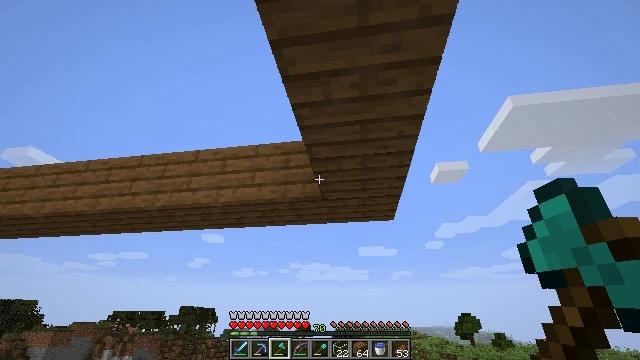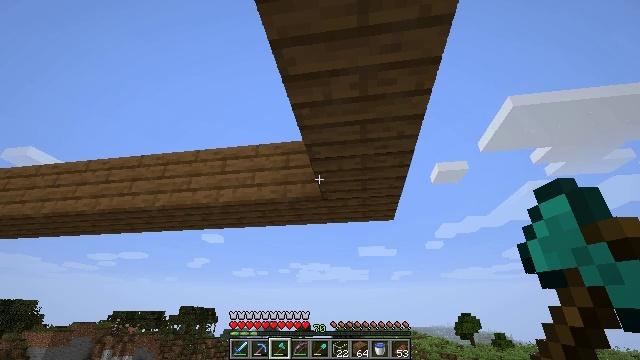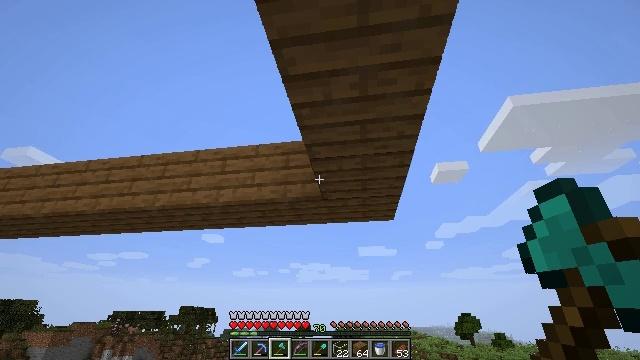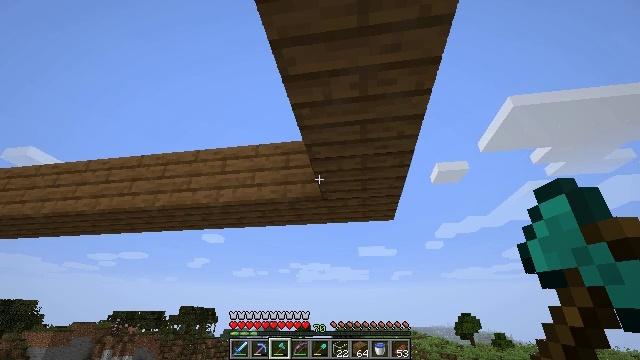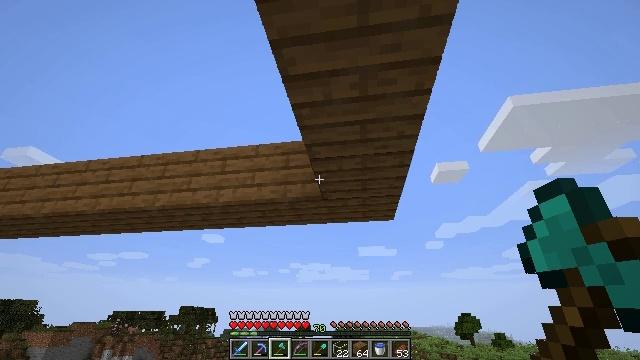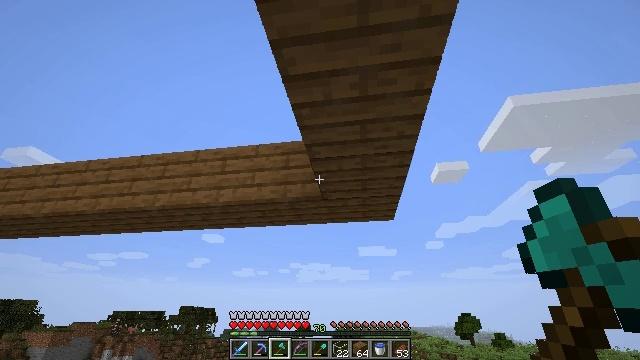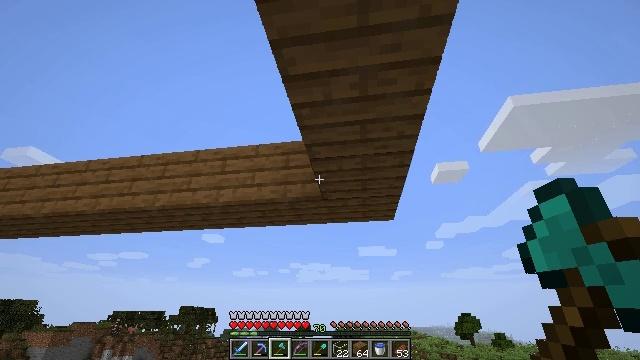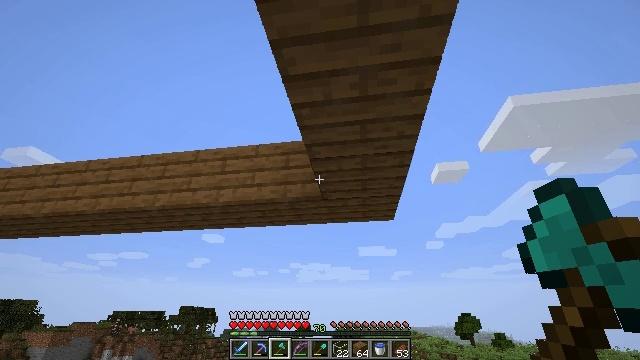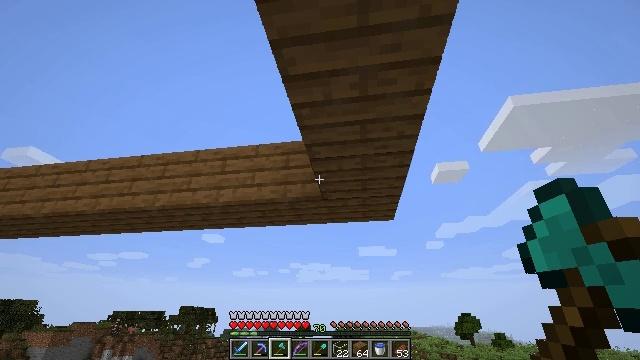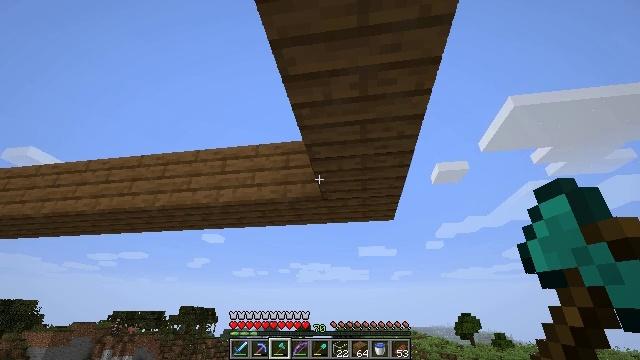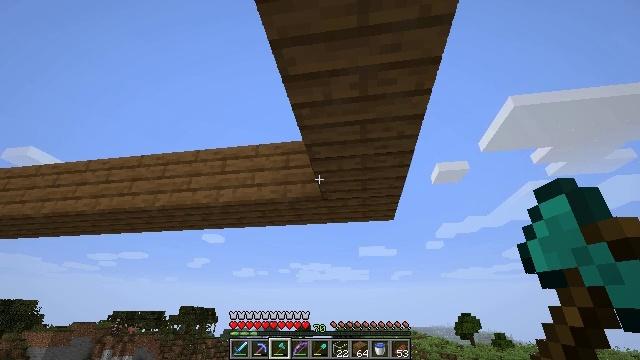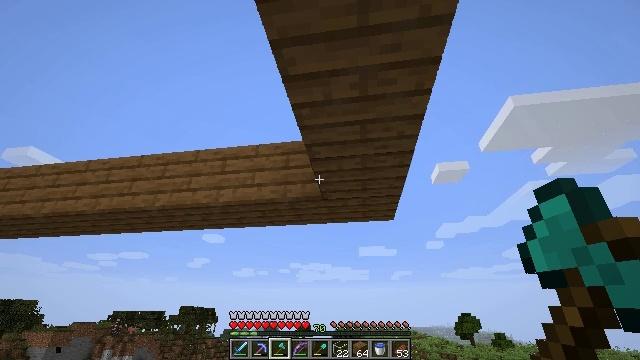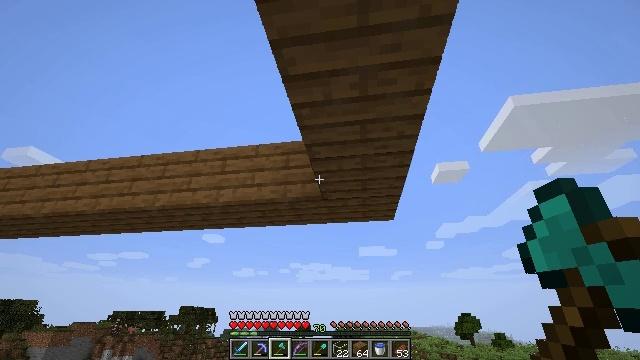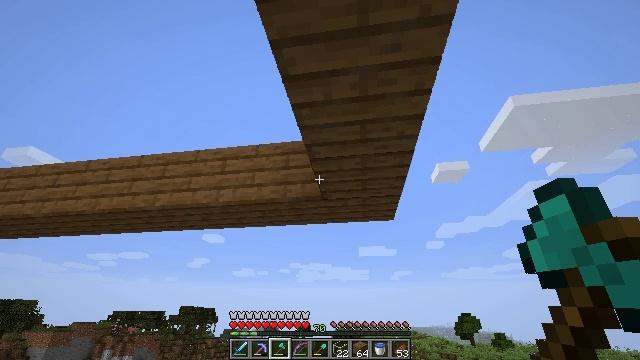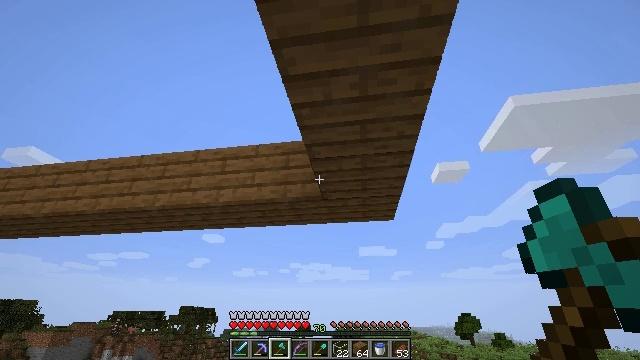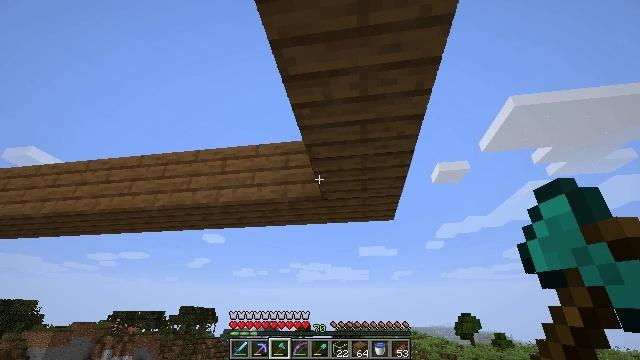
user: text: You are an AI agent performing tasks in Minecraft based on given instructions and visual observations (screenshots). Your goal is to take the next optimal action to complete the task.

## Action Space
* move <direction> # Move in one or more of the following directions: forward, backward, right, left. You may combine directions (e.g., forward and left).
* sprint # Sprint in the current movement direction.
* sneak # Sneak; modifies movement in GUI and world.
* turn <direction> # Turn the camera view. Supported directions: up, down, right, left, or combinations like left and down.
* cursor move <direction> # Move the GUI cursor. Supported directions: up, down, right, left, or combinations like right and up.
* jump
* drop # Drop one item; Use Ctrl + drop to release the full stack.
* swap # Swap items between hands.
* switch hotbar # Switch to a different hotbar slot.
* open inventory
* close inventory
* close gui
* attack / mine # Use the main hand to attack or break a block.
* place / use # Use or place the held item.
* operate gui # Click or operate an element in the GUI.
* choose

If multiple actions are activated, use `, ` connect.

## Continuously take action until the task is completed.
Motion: motion action
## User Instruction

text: Mine spruce planks to gather materials.
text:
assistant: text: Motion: no_op
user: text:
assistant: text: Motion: no_op
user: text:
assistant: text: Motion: no_op
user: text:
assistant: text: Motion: no_op
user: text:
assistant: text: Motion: no_op
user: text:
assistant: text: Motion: no_op
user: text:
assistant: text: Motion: no_op
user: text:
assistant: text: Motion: no_op
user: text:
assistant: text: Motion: no_op
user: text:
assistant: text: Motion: no_op
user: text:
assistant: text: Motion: no_op
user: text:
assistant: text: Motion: no_op
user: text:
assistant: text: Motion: no_op
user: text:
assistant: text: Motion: no_op
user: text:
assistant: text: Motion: no_op
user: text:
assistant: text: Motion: no_op
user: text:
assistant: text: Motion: no_op
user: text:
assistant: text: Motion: no_op
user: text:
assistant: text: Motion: no_op
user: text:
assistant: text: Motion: no_op
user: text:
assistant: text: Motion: no_op
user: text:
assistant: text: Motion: no_op
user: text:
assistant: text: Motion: no_op
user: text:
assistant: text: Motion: no_op
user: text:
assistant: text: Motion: no_op
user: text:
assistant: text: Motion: no_op
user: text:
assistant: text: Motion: no_op
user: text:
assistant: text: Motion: no_op
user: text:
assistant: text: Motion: no_op
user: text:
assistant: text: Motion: no_op